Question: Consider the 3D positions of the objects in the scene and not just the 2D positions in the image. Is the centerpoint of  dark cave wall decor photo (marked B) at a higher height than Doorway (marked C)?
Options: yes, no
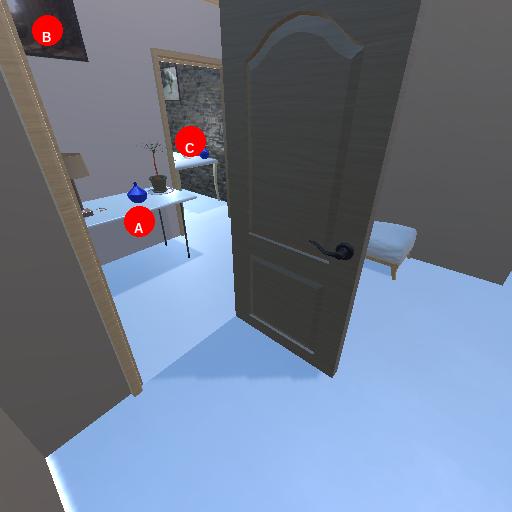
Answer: yes